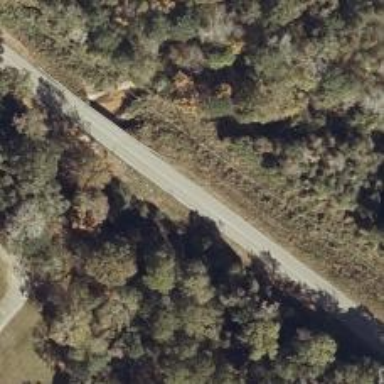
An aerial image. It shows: Abandoned road.